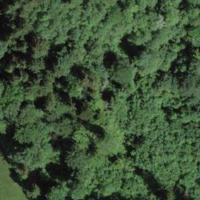
EUNIS habitat code: 44
Species observed at this site:
Lamium galeobdolon